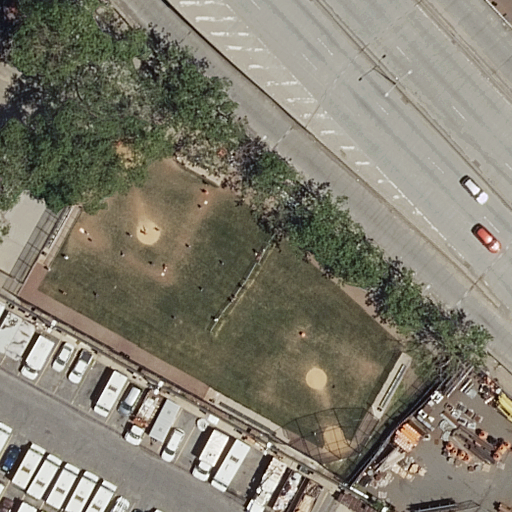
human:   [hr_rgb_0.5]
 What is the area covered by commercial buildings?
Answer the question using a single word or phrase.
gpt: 0m2

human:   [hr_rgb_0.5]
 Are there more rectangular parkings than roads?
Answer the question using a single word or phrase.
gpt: no

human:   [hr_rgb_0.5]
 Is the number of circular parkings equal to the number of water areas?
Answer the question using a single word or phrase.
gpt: yes

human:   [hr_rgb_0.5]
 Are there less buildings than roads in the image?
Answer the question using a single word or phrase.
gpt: yes

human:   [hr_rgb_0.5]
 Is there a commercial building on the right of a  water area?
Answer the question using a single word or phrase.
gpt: no

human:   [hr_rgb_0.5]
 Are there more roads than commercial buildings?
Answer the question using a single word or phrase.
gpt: yes

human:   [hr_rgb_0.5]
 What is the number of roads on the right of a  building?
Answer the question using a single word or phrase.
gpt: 0

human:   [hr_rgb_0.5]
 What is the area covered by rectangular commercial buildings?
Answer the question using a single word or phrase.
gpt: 0m2

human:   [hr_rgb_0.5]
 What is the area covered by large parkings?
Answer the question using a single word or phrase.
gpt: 1673m2

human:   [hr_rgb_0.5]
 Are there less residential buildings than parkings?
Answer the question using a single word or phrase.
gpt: yes

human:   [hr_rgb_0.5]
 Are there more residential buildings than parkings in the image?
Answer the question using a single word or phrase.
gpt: no

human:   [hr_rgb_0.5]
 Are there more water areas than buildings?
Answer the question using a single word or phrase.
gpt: no

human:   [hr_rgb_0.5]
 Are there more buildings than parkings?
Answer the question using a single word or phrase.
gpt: no

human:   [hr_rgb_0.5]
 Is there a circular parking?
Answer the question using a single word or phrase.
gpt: no

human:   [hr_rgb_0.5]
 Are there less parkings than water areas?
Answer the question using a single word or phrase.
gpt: no

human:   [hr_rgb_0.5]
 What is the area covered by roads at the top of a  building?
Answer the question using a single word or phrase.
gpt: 0m2

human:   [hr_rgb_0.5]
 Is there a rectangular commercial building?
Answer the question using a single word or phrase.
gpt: no

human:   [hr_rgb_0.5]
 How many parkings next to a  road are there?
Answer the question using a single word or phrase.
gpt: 1

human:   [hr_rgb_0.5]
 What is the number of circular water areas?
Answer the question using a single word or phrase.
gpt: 0

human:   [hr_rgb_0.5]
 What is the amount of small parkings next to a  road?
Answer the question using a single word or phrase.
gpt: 0

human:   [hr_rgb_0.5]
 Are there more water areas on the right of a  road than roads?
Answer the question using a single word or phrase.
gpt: no

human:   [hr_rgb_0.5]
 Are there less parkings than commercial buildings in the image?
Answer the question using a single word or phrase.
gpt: no

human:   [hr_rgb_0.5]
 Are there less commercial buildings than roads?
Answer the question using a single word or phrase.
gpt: yes

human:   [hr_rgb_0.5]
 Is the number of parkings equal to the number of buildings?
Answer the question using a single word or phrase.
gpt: no

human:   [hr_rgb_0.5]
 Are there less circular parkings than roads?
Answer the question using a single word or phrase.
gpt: yes

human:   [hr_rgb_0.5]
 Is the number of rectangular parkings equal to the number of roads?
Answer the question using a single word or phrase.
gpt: no

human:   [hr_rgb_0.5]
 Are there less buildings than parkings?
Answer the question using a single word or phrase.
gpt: yes

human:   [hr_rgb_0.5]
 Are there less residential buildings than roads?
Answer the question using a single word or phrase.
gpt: yes

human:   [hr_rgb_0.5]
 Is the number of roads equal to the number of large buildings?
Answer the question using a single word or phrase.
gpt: no

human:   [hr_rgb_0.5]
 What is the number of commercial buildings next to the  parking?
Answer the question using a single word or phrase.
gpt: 0

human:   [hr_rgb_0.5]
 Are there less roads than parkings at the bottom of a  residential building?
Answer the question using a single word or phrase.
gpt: no

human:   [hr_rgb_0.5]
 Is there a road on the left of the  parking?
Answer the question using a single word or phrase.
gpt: yes

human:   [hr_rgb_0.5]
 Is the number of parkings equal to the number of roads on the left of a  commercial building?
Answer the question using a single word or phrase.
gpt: no

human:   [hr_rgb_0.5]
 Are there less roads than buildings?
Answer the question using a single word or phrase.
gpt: no

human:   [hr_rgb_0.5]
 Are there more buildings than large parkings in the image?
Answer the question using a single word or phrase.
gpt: no

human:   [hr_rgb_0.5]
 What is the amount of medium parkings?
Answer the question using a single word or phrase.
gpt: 0